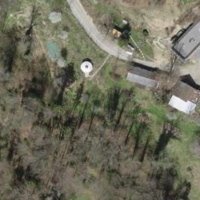
EUNIS habitat code: 44
Species observed at this site:
Vicia sepium
Mercurialis perennis